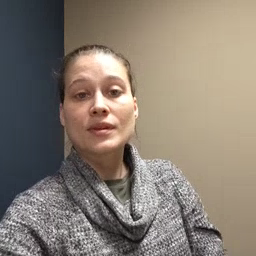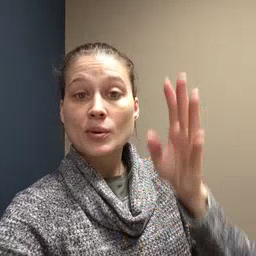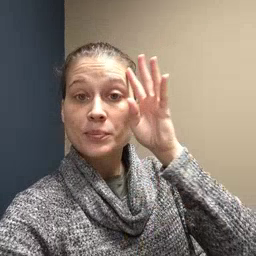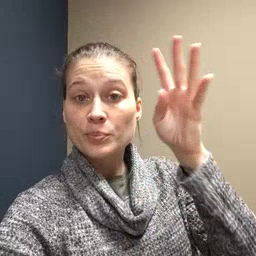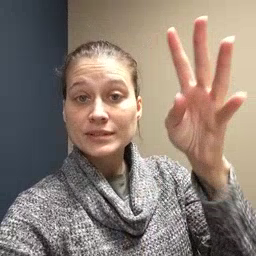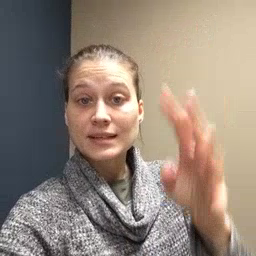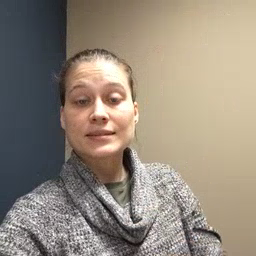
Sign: pretend